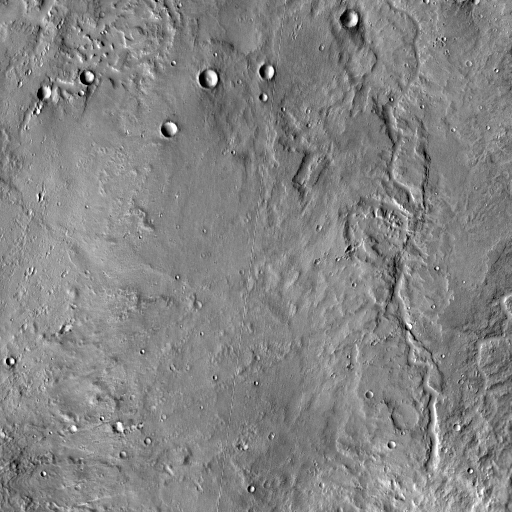
Crater classes present: Background, Other, Layered, Buried, Secondary